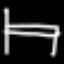
Label: bed